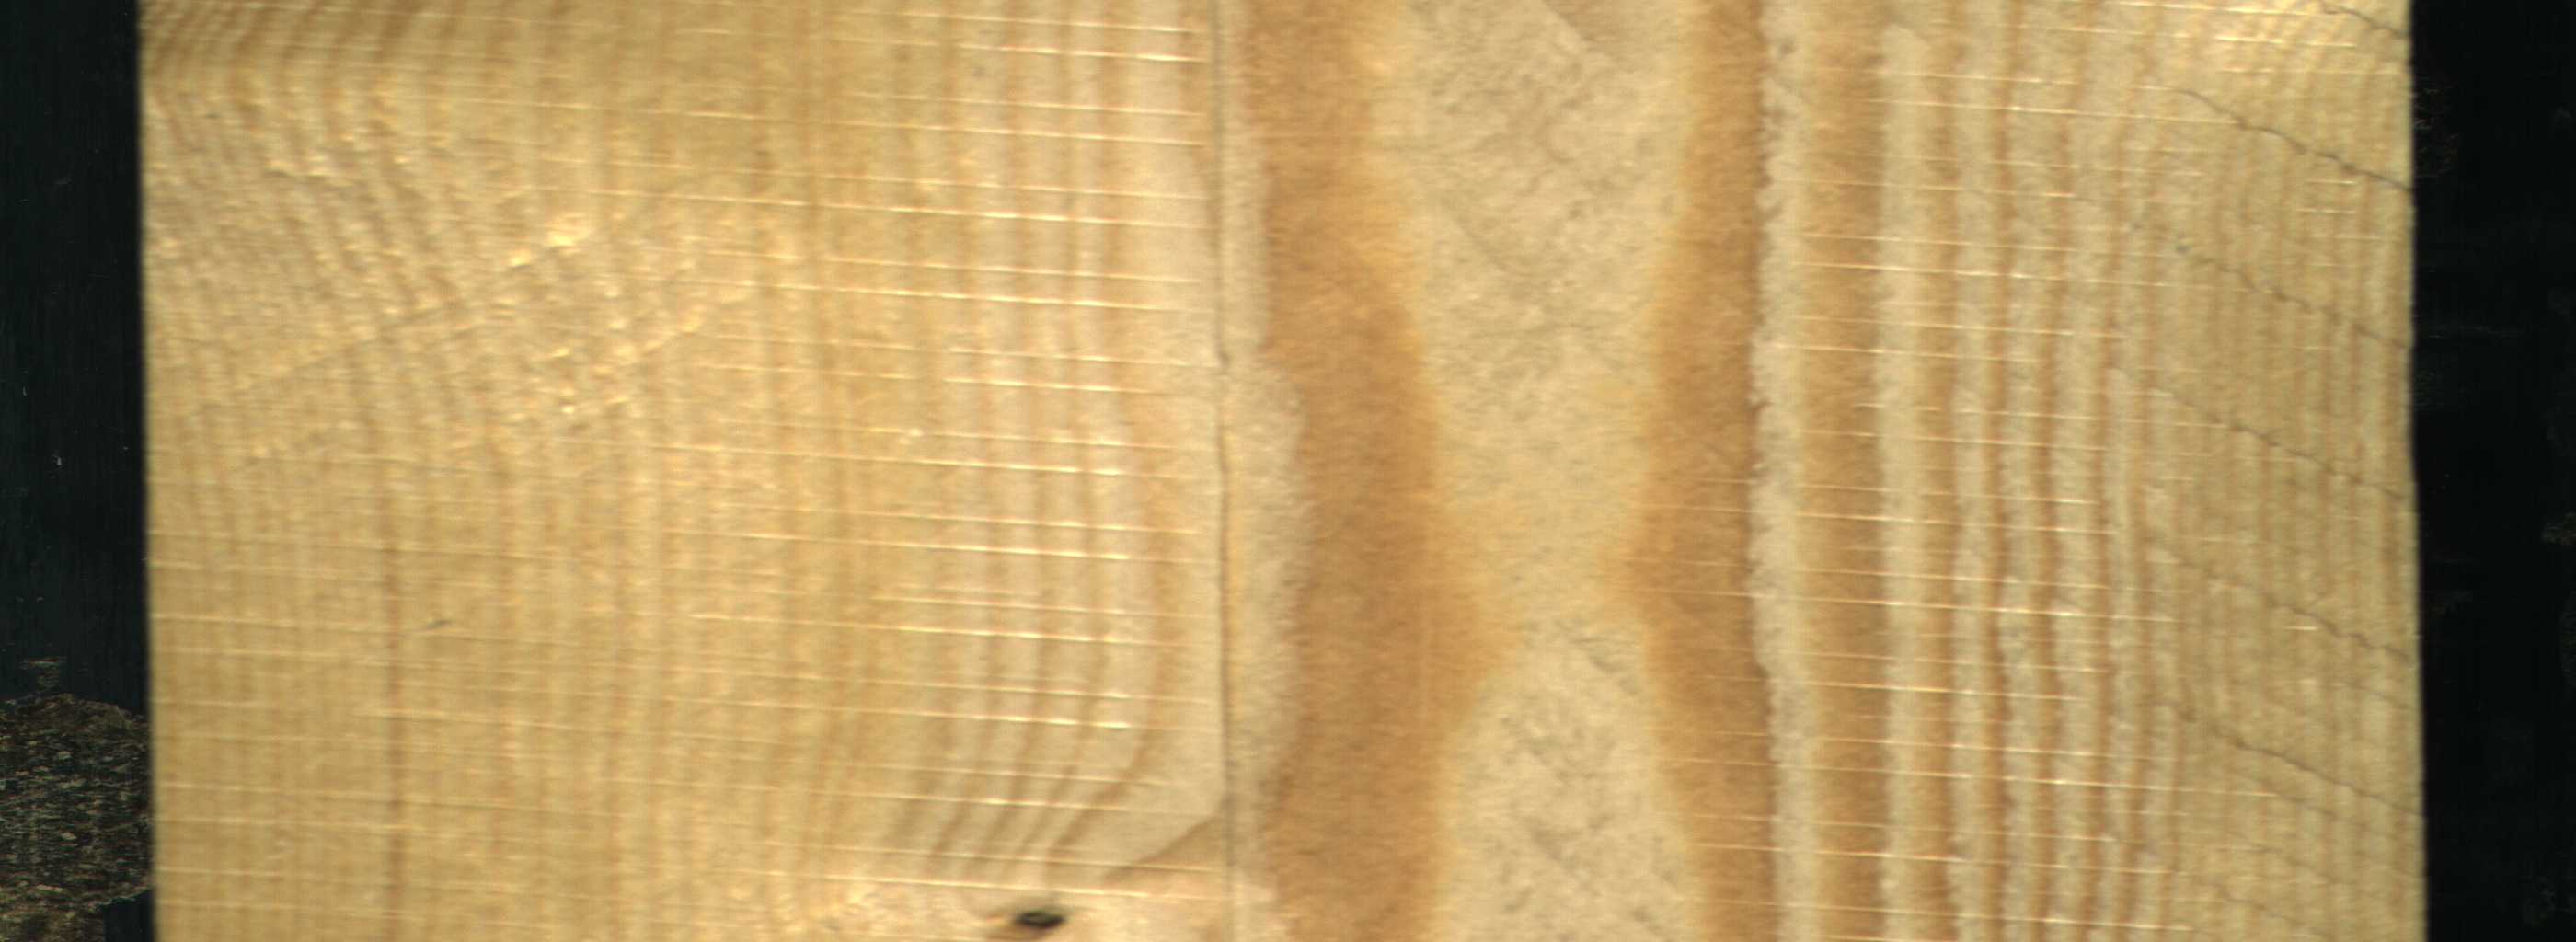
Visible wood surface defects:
Dead_Knot
Live_Knot